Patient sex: M
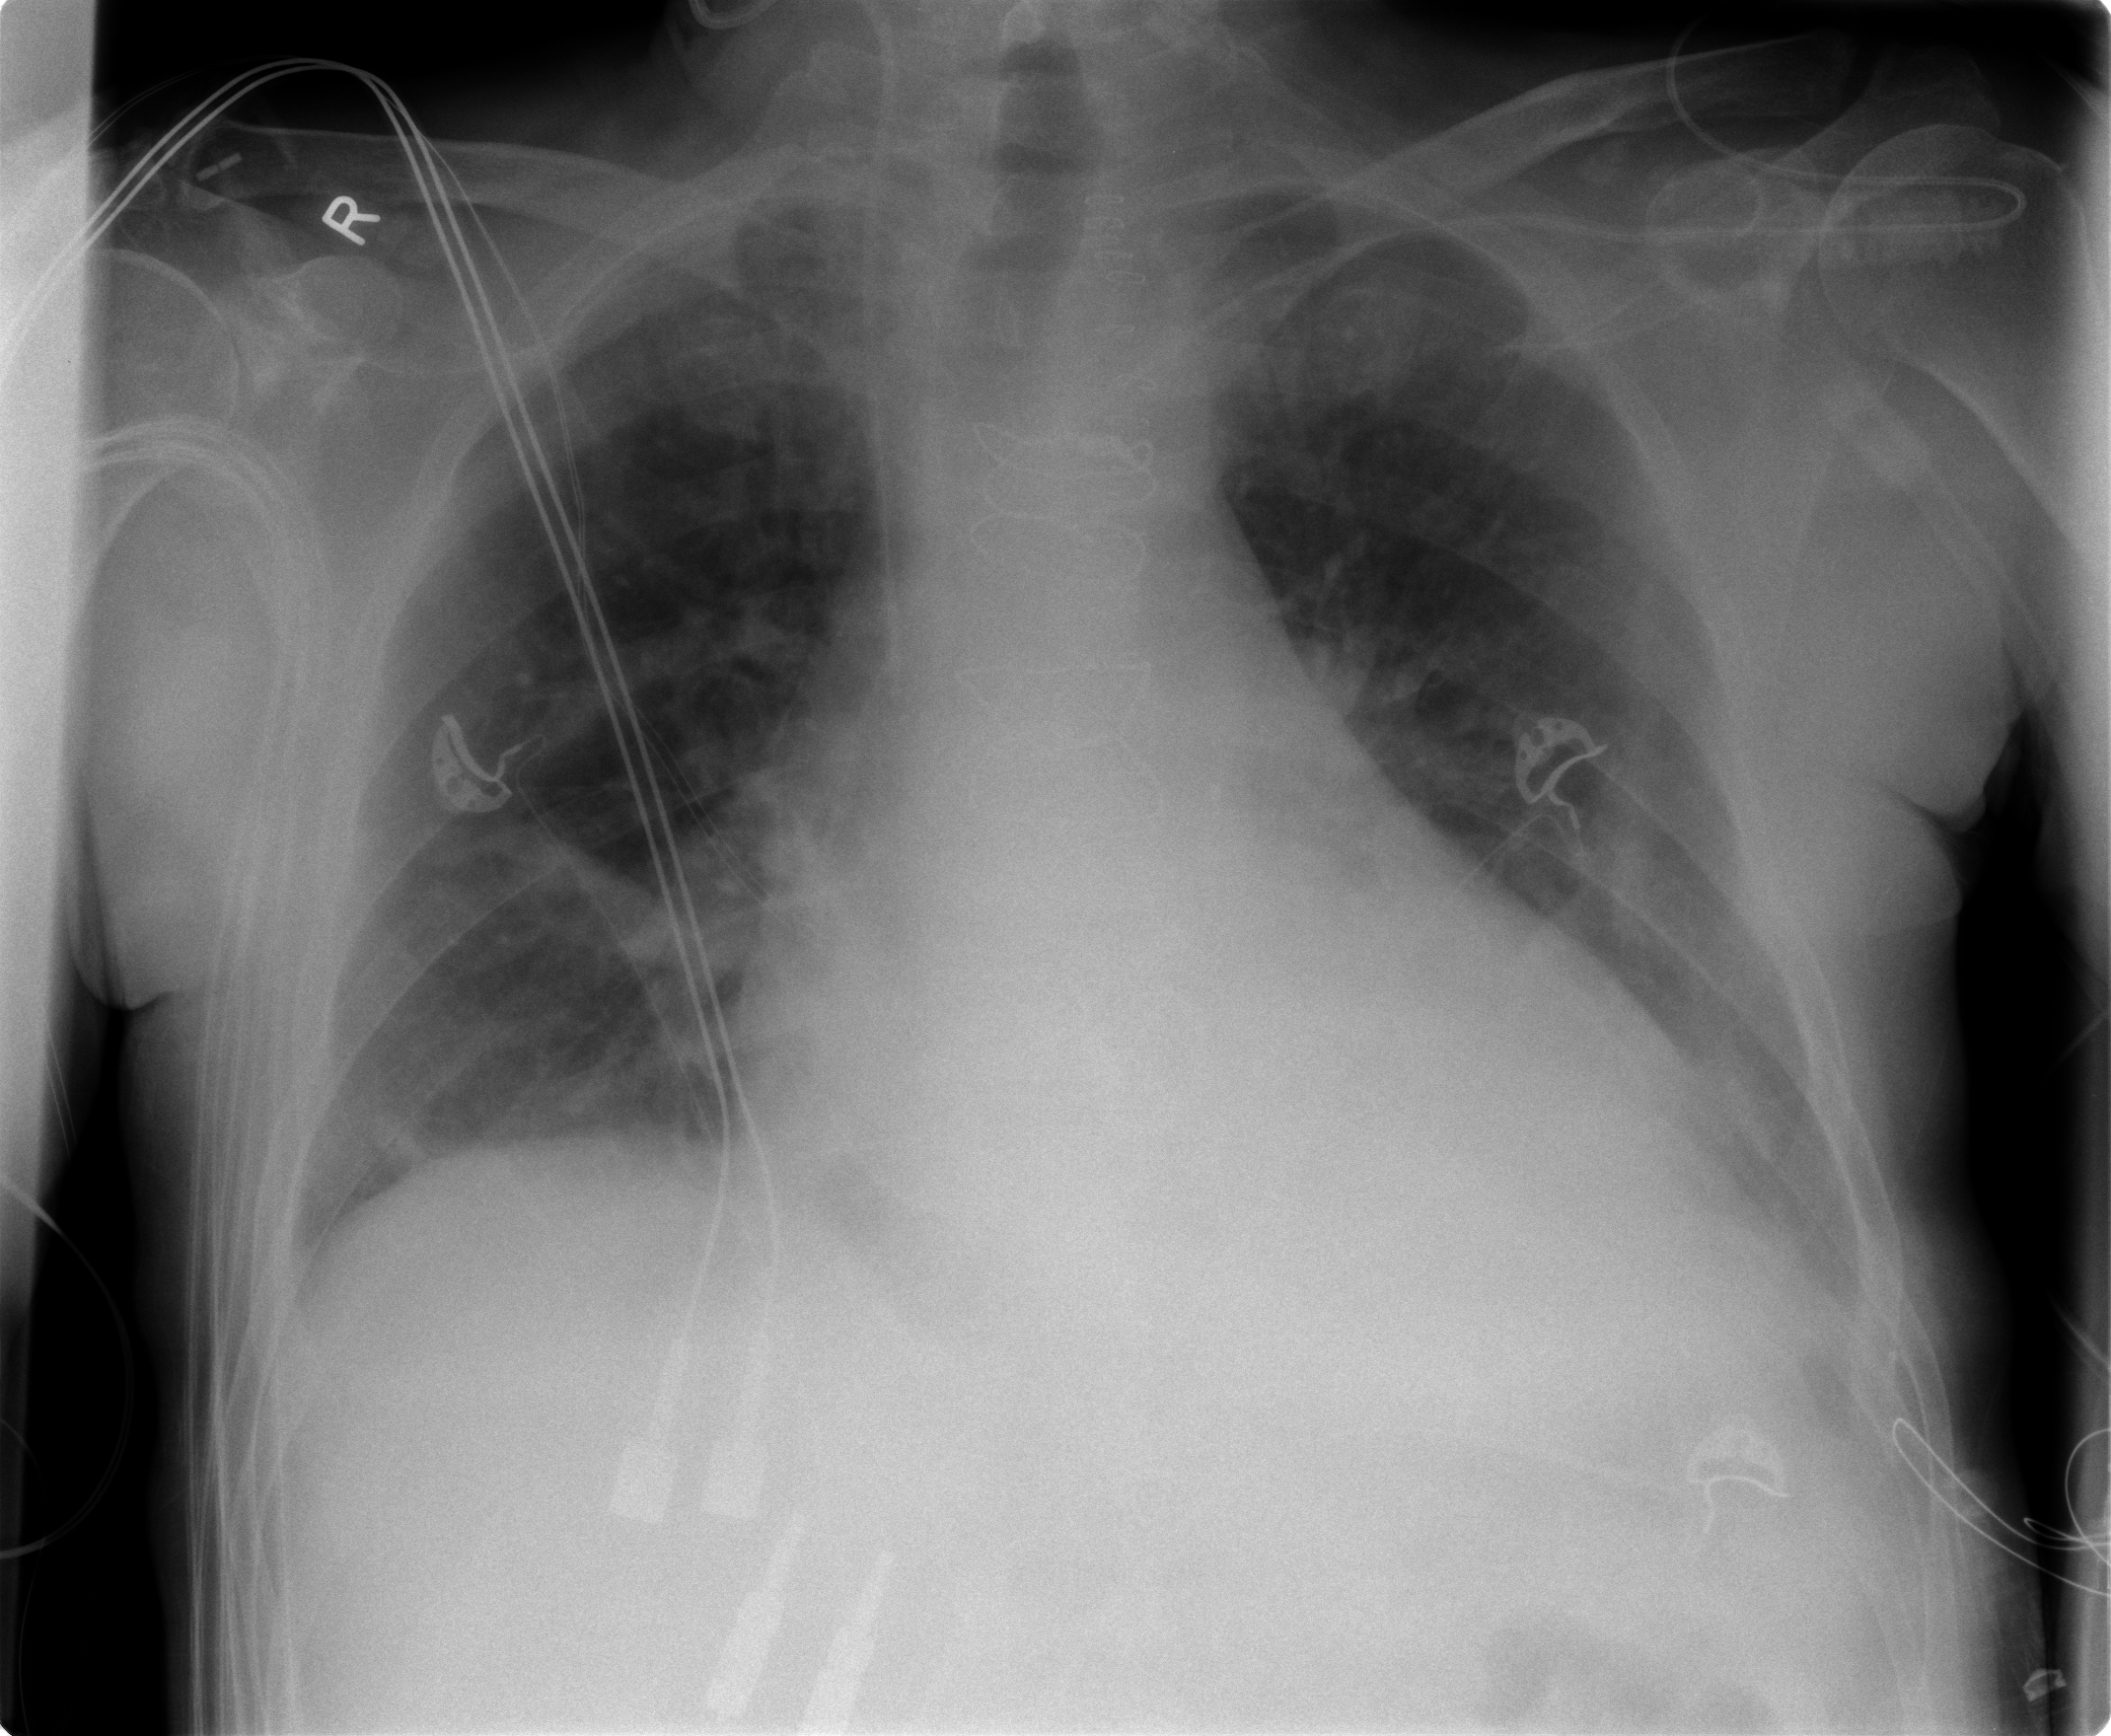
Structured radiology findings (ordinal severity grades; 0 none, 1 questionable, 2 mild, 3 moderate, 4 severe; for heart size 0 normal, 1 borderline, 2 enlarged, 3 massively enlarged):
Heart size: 2
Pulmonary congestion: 2
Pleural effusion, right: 2
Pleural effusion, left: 1
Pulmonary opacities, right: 1
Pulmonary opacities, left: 0
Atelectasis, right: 2
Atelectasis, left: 2